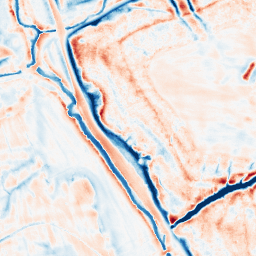
Category: edge_preserving
Decomposition family: bilateral
Decomposition parameters: d: 21
sigma_color: 75
sigma_space: 50
Upsampling method: lanczos
Upsampling parameters: scale: 2
Upsampling scale: 2